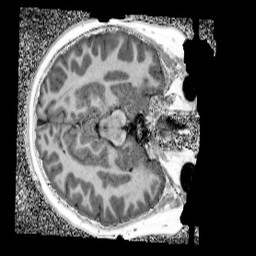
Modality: UNIT1_denoised
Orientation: axial
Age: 10
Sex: male
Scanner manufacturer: siemens
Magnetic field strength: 3 T
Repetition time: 4 s
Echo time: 0.00299 s